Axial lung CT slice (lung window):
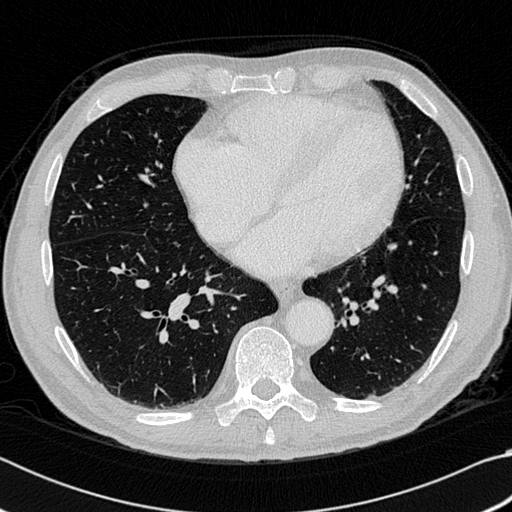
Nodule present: no